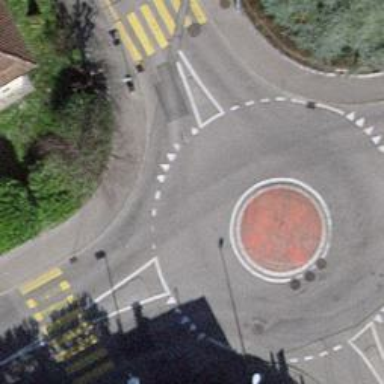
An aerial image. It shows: Residential road with roundabout.